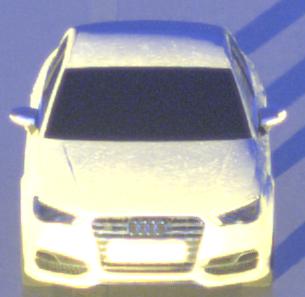
Make: Audi
Model: S3
Detailed model: 8V
Model produced from: 2013
Model produced until: 2020
Doors: 4
Color: white
Road condition: wet road
Daytime: sunrise or sunset
Contrast: high contrast